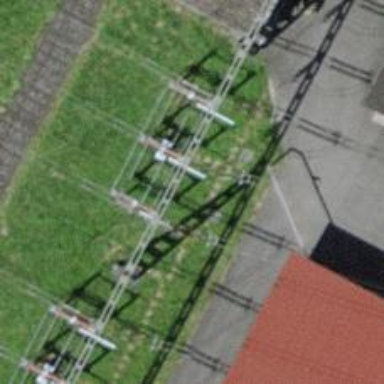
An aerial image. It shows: Insulator used in power systems.